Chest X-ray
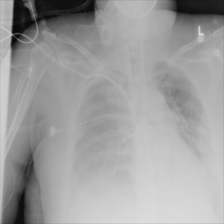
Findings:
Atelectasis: negative
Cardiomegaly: negative
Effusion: positive
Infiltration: negative
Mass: negative
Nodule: negative
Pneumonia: negative
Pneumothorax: negative
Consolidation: negative
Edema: negative
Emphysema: negative
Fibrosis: negative
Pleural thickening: negative
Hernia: negative